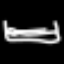
Label: bed